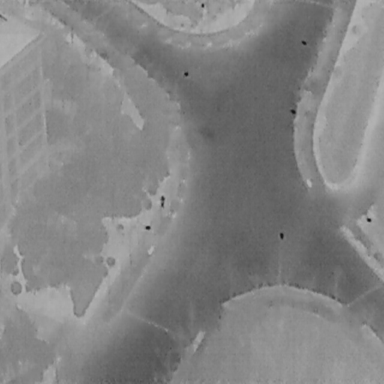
There is a Person in the infrared image.